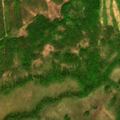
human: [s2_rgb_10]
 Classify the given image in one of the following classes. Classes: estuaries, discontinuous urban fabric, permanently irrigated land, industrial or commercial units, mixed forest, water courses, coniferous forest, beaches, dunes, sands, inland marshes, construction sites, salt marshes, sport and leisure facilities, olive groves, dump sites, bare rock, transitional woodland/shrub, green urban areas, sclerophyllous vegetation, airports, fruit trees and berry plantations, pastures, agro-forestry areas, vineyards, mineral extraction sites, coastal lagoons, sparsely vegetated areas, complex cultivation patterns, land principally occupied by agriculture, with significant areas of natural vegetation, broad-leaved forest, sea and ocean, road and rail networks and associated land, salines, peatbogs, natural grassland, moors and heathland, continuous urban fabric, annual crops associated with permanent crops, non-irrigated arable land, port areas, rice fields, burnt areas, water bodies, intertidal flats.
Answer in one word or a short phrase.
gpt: coniferous forest, mixed forest, transitional woodland/shrub